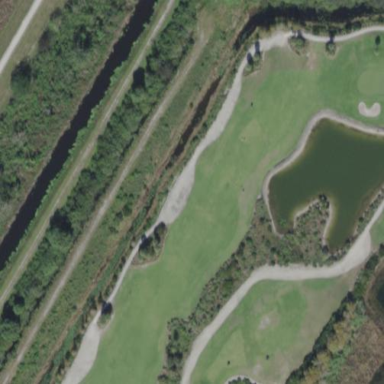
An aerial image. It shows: Sand bunker on golf course.